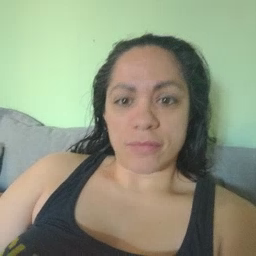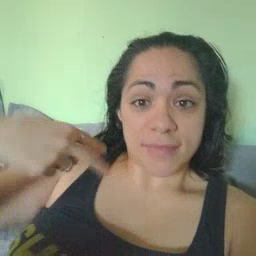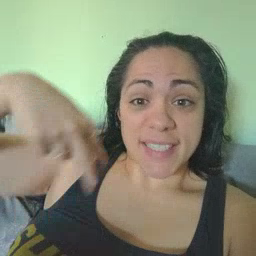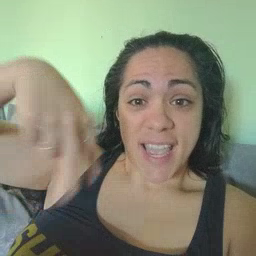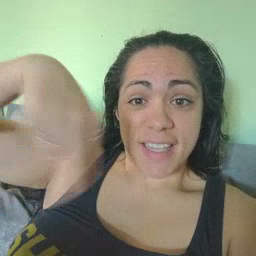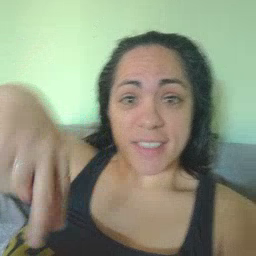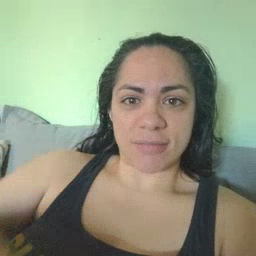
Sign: dance